高二 · 代数
(2017 浙江) 若 $x, y$ 满足约束条件 $\left\{\begin{array}{l}x \geqslant 0 \\ x+y-3 \geqslant 0 \\ x-2 y \leqslant 0\end{array}\right.$, 则 $z=x+2 y$ 的取值范围是
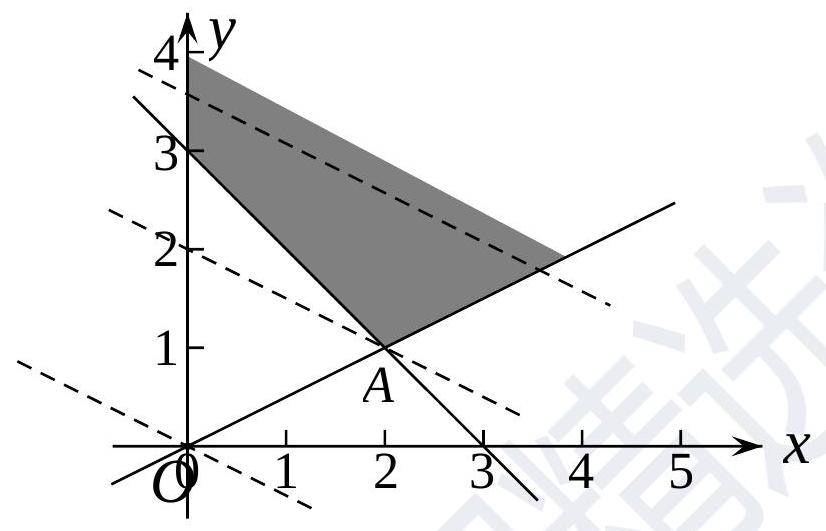
A. $[0,6]$
    B. $[0,4]$
    C. $[6,+\infty)$
    D. $[4,+\infty)$
答案: D
解析: 如图阴影为可行域, 可知在 $A(2,1)$ 时, $z_{\min }=4$, 无最大值.

所以 $z=x+2 y$ 的取值范围是 $[4,+\infty)$. 选 D.